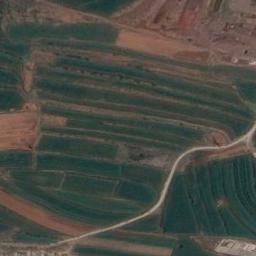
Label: terrace